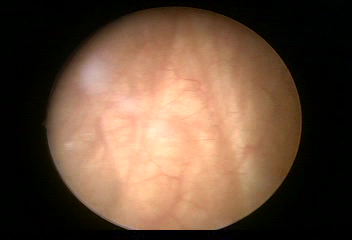
Modality: WLC
Class: Normal mucosa
Bladder cancer association: No